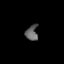
Tissue: lung
Cell type: T cells
Senescence score: 0.2413
Nuclear area (px): 183
Mean DAPI intensity: 96.295